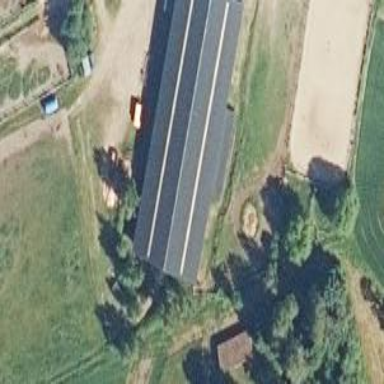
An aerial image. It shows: Riding hall.